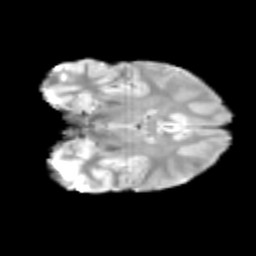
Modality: T2w
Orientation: coronal
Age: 9
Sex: female
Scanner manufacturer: siemens
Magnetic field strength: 3 T
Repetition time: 3.8 s
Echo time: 0.07 s